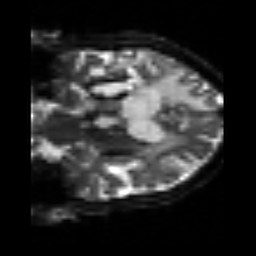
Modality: sbref
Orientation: coronal
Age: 58
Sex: male
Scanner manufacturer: siemens
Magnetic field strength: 3 T
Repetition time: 3.2 s
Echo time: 0.081 s